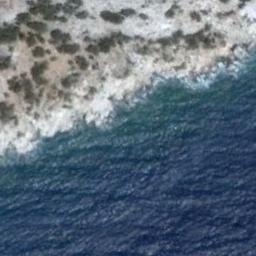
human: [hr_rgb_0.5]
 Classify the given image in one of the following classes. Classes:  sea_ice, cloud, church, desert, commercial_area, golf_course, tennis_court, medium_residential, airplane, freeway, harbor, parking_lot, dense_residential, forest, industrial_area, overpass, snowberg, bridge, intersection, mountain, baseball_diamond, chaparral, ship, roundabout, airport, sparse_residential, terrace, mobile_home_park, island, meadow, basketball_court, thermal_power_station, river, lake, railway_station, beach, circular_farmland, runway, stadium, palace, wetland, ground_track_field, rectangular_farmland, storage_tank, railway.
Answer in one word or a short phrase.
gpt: beach